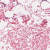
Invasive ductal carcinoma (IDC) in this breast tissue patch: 0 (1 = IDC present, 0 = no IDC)